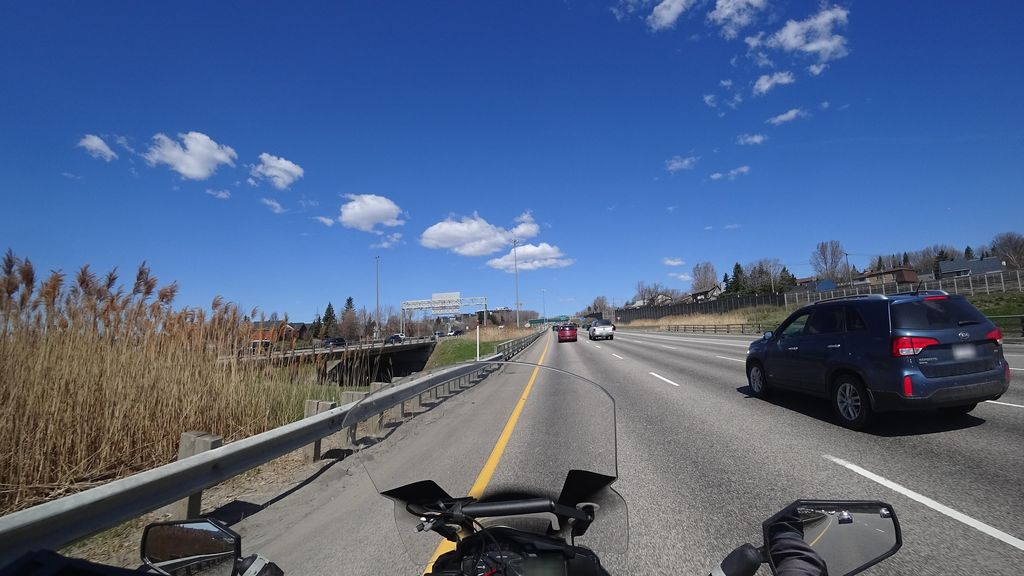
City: quebec_city